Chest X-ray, PA view. Patient: 39 years old, sex F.
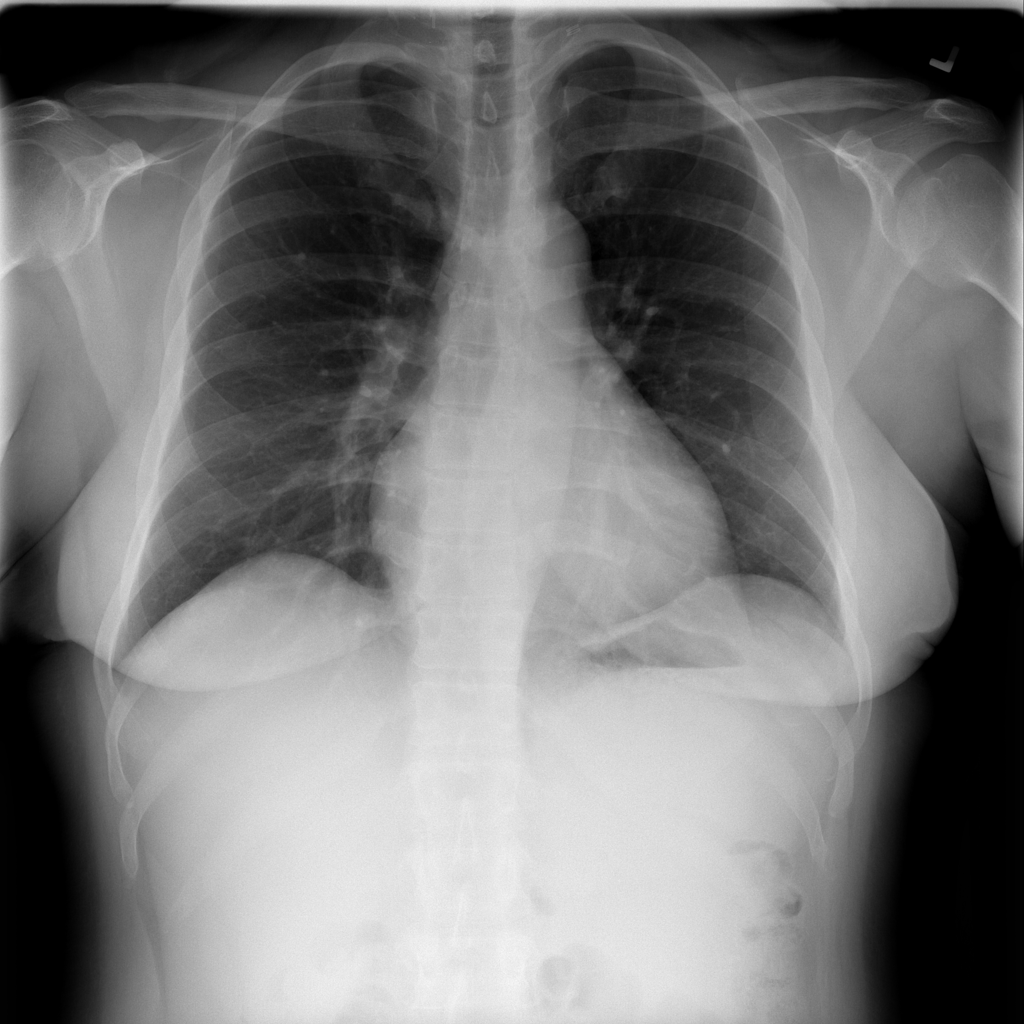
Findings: Cardiomegaly